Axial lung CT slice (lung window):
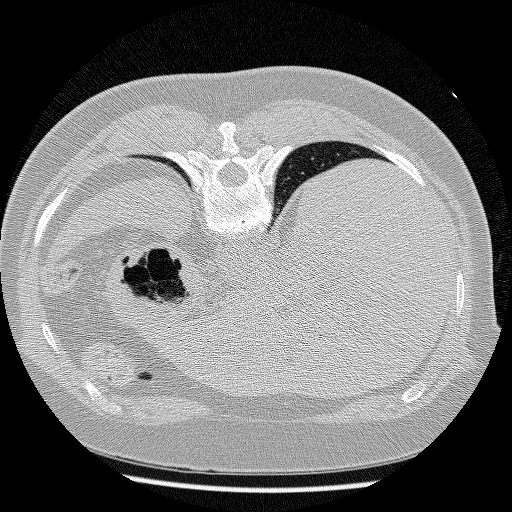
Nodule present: no